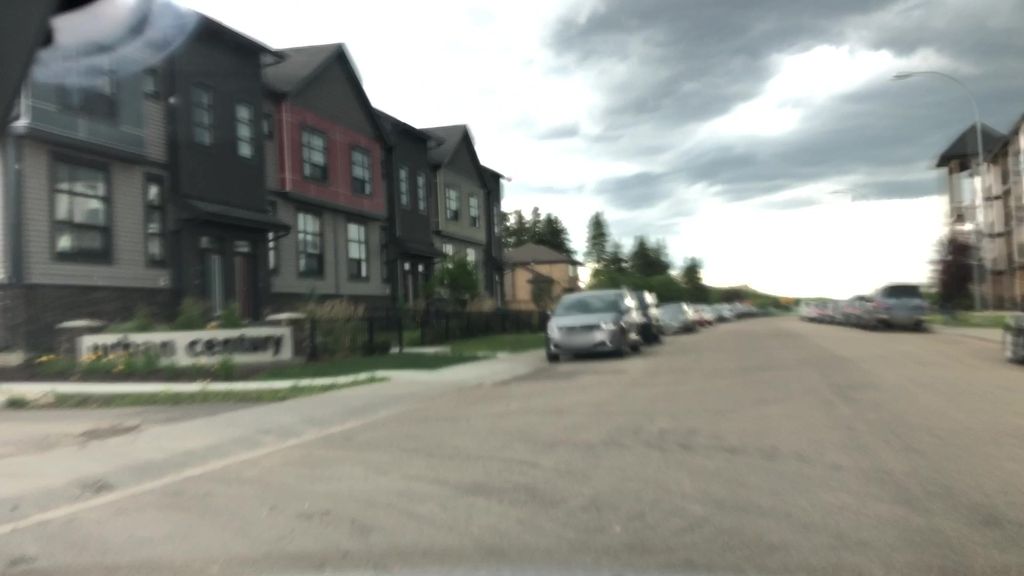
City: edmonton